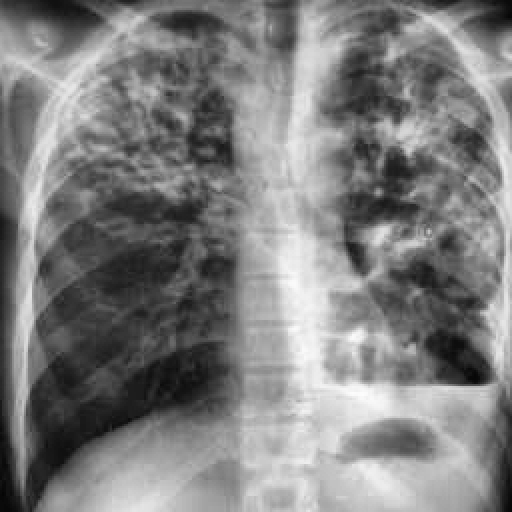
Finding: TUBERCULOSIS